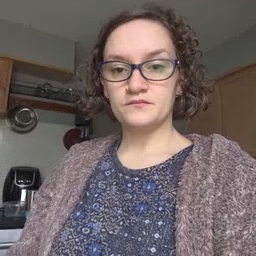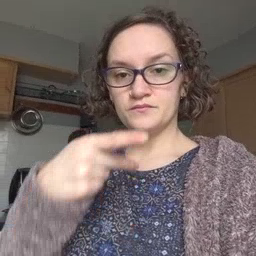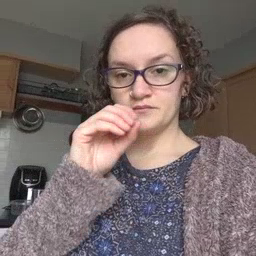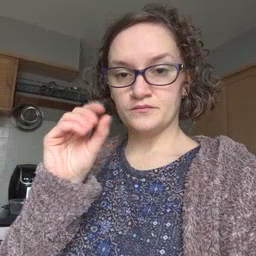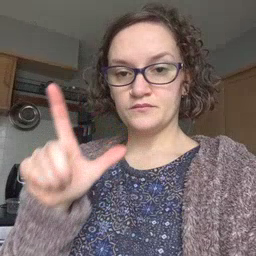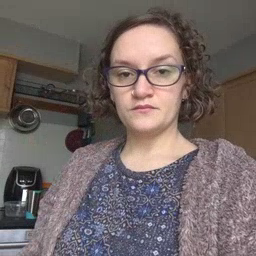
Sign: pool